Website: apple
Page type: address-validator
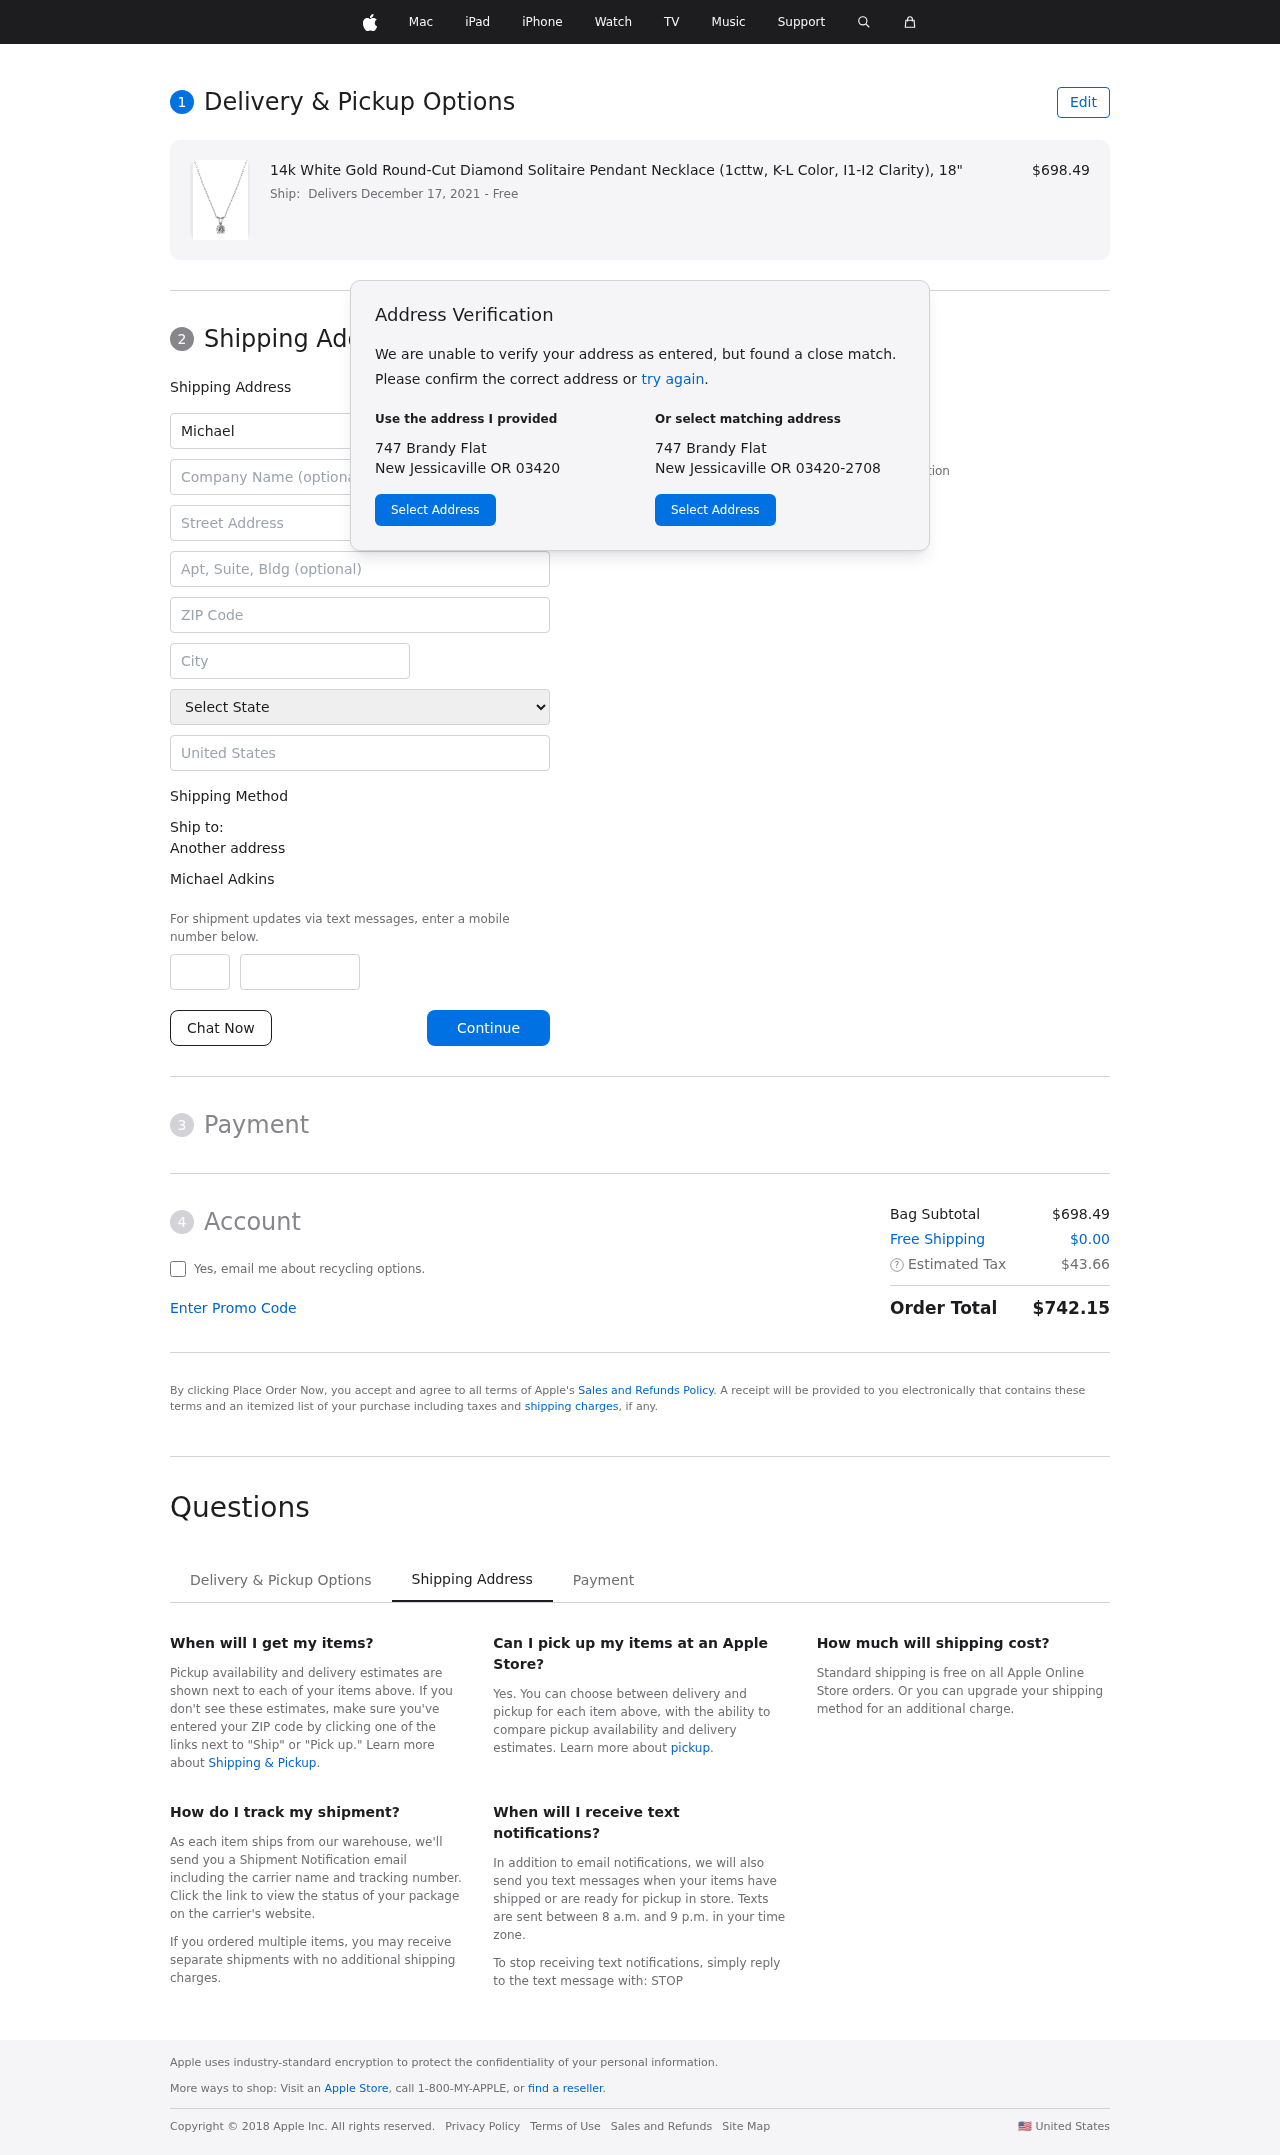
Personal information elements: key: PII_CITY
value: New Jessicaville
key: PII_COMPANY
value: Leon Group
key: PII_COUNTRY
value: United States
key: PII_FIRSTNAME
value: Michael
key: PII_FULLNAME
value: Michael Adkins
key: PII_LASTNAME
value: Adkins
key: PII_PHONE_AREA
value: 782
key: PII_PHONE_SUFFIX
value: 3427
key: PII_POSTCODE
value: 03420
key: PII_STATE
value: Oregon
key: PII_STREET
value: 747 Brandy Flat
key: PII_CITY_STATE_ZIP
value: New Jessicaville OR 03420
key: PII_STATE_ABBR
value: OR
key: PII_POSTCODE_FULL
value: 03420
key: PII_POSTCODE_NUMERIC
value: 3420
Product elements: key: PRODUCT1_NAME
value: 14k White Gold Round-Cut Diamond Solitaire Pendant Necklace (1cttw, K-L Color, I1-I2 Clarity), 18"
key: PRODUCT1_PRICE
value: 698.49
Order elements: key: ORDER_DELIVERY_DATE
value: Delivers December 17, 2021
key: ORDER_SUBTOTAL
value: $698.49
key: ORDER_SHIPPING_COST
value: $0.00
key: ORDER_TAX
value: $43.66
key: ORDER_TOTAL
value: $742.15